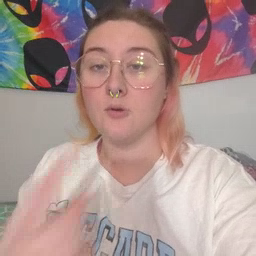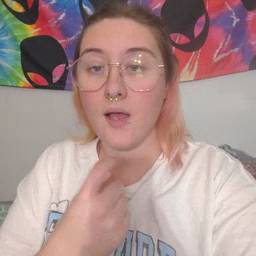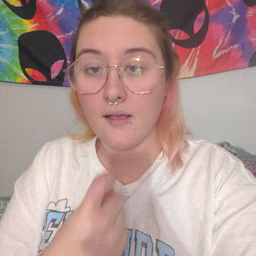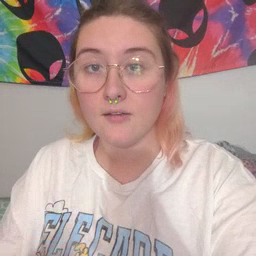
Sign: red